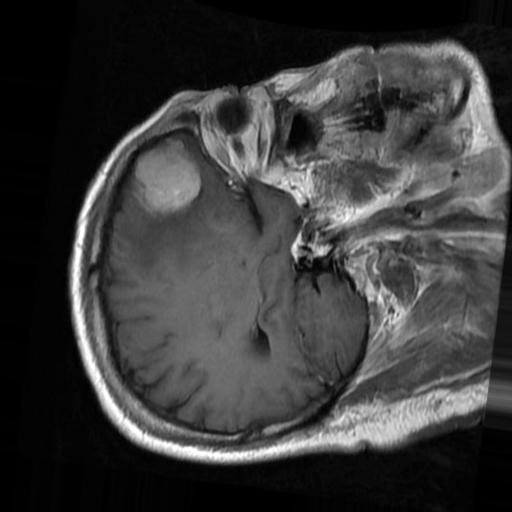
Label: brain_menin